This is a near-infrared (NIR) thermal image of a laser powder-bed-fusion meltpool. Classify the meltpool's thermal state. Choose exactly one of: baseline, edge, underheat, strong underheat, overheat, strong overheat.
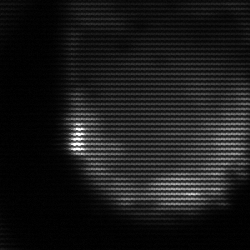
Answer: edge